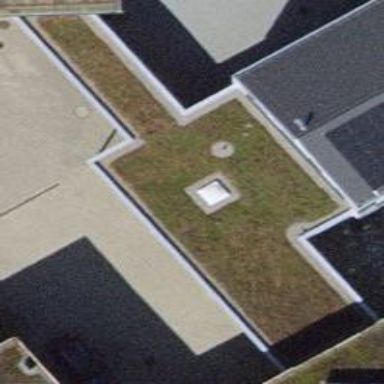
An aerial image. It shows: View of roof of building.